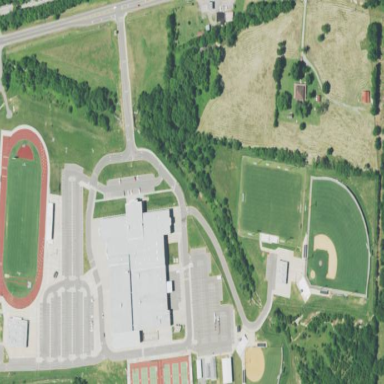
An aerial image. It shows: School.